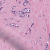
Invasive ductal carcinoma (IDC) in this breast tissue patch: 1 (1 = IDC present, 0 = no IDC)